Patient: sex F, age 68
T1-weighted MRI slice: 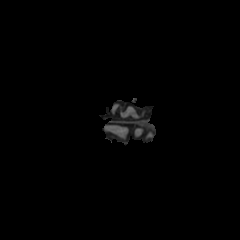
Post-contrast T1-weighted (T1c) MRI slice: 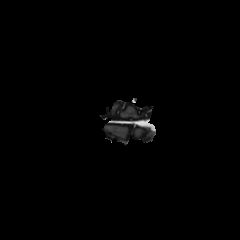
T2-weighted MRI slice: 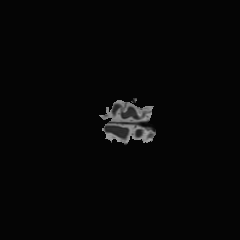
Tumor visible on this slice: no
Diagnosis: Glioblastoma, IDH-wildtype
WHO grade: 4